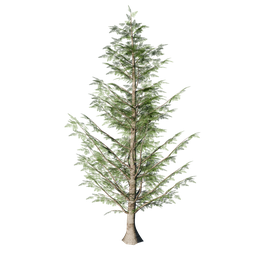
Label: nature